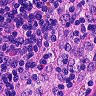
Metastatic tissue present: no